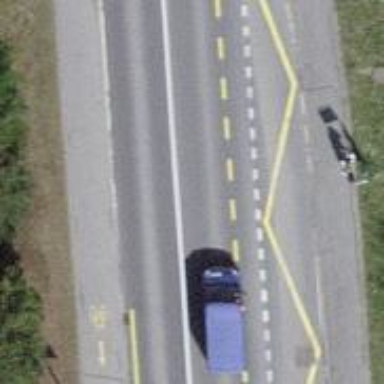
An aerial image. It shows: Bus stop with designated public transport stop position.